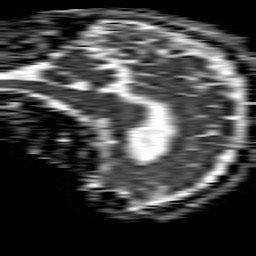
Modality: ADC
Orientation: sagittal
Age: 72
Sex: male
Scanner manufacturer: philips
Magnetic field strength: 1.5 T
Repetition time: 4.6 s
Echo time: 0.08631 s